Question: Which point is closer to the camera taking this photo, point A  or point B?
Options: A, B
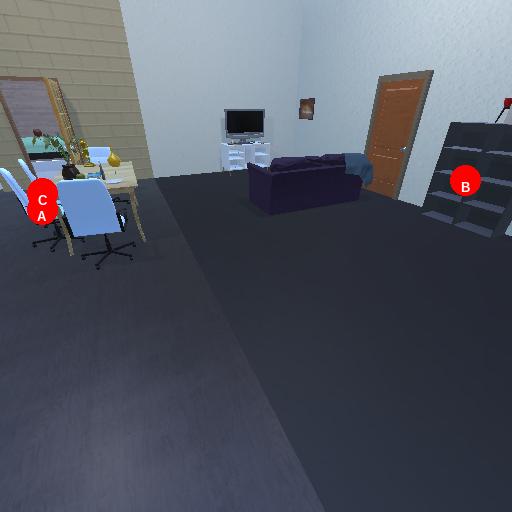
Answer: A